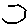
Label: hexagon